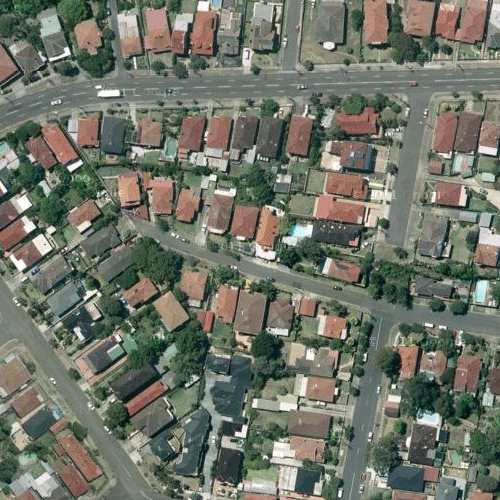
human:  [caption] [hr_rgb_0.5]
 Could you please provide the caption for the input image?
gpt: A dense residential area with many houses and a railway passed by .

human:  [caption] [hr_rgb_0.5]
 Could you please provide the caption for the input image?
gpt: Many houses arranged densely in the residential area and a railway passed by .

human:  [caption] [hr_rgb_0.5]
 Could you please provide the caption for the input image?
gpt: A residential area with many houses arranged densely and a railway passed by .

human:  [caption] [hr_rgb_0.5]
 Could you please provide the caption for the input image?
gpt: Many houses arranged densely and a railway in the lower right corner .

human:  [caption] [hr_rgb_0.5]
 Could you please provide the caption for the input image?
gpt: A residential area with many houses arranged neatly .